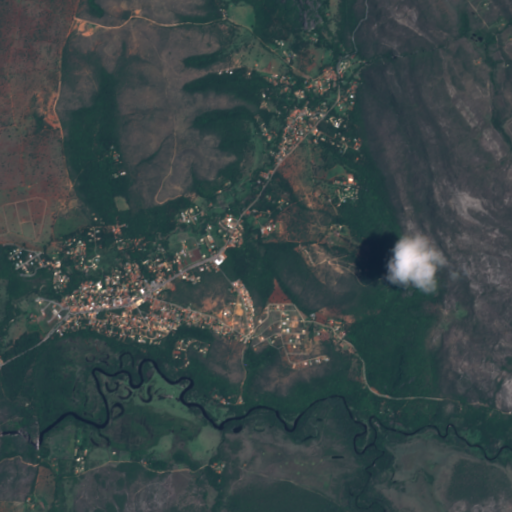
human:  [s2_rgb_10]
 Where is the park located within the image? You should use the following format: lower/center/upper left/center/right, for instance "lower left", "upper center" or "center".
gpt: The park is located in the center of the image.
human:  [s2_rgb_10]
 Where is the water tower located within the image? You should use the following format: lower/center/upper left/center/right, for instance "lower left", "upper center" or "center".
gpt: The water tower is located in the center of the image.
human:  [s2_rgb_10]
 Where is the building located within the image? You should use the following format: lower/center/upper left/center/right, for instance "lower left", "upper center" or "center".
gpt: There is no building in the image.